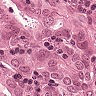
Metastatic tissue present: yes